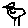
Label: bird